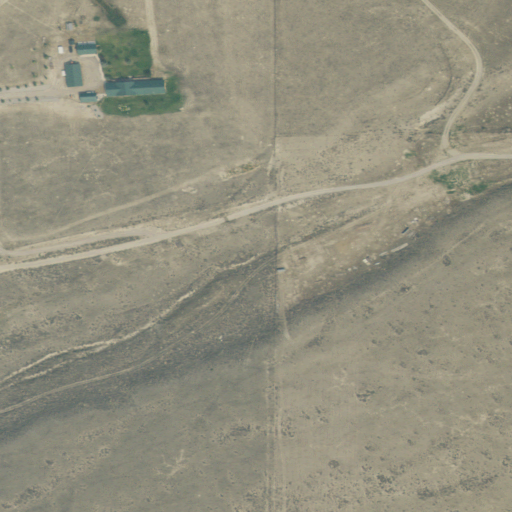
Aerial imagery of valley in Montana named Limekiln Canyon containing shrub, grassland, medium intensity development, open development, and low intensity development